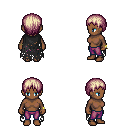
a pixel art fantasy rpg character, female body template, human, dark skin, black tattered cape, magenta pants, white blonde plain hairstyle, bracelets, four views (front, back, left, right), 2x2 character sprite sheet, small pixel art, hard edges, no anti-aliasing